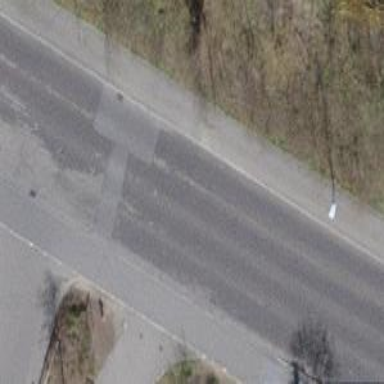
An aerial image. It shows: Residential road with asphalt surface. There are separate sidewalks on both sides of the road.